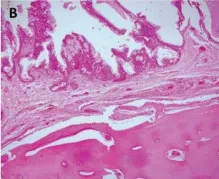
Histopathology. Haematoxylin and eosin stain (10x). (b and c) Epithelial proliferation with similar characteristics and active compact bone tissue involvement.
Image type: pathology (h&e)